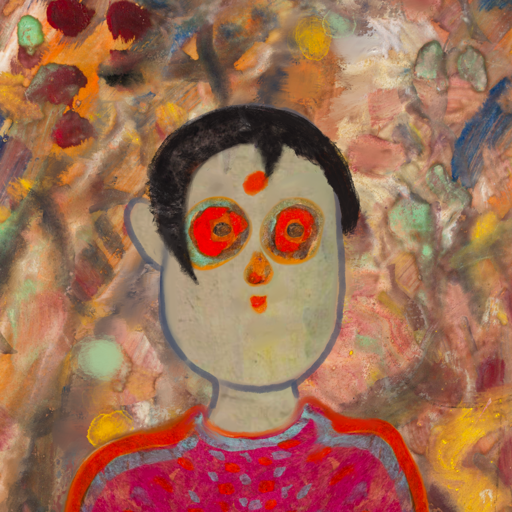
Background: Mother_And_Son_Mother, Head And Neck Front: Hill_Girl, Face Front: Sisters, Bust: Sisters, Hair Front: Roy_Bahadur, Head Accessory: Blank, Second Necklace: Blank, Necklace: Blank, Baby: Blank